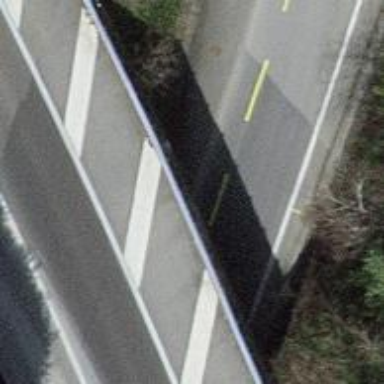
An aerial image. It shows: Primary link highway with asphalt surface.